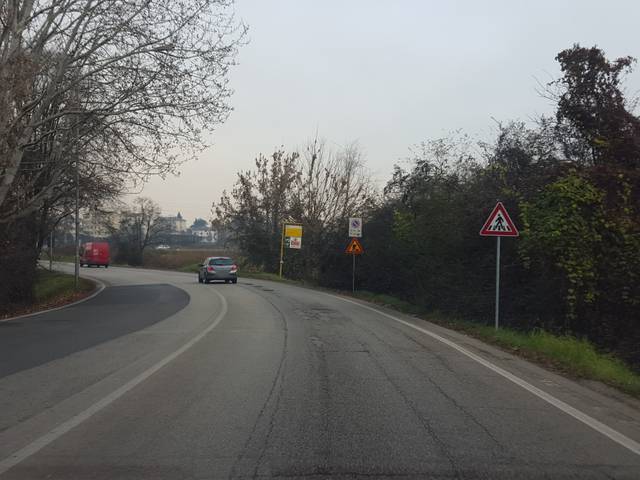
Region: Italy
Coordinates: 45.537, 11.558